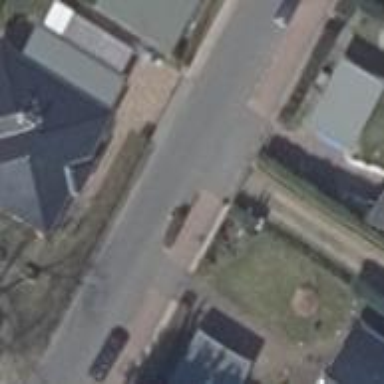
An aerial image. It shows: Traffic calming feature called choker.